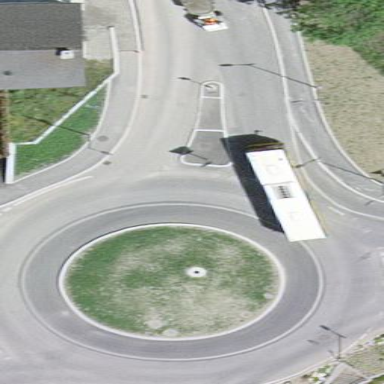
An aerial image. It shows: Tertiary road with asphalt surface leading to roundabout junction.